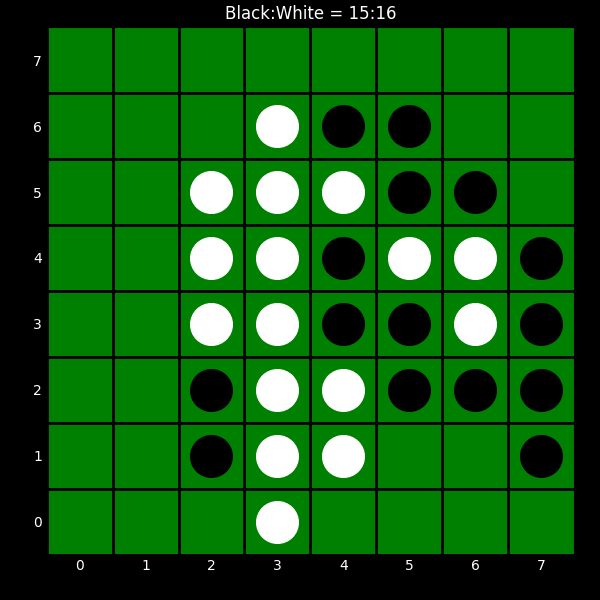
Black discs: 15
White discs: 16